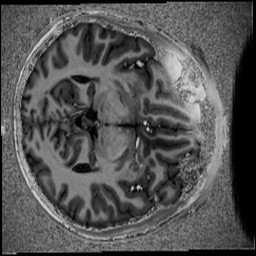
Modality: UNIT1
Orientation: axial
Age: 27
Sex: male
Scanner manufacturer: siemens
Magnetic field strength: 6.98 T
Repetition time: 6 s
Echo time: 0.00283 s